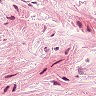
Metastatic tissue present: no